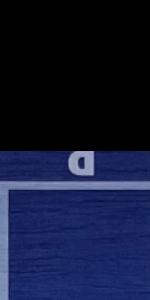
Label: Empty